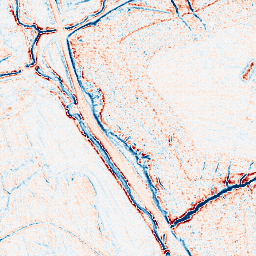
Category: edge_preserving
Decomposition family: anisotropic_diffusion
Decomposition parameters: iterations: 10
kappa: 100
gamma: 0.1
Upsampling method: sinc_blackman
Upsampling parameters: scale: 8
kernel_size: 16
Upsampling scale: 8